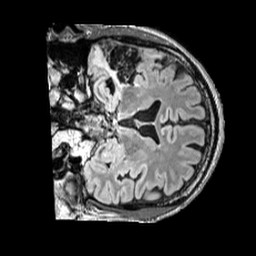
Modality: FLAIR
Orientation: coronal
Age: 58
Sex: male
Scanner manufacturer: siemens
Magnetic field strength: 3 T
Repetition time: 5 s
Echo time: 0.387 s